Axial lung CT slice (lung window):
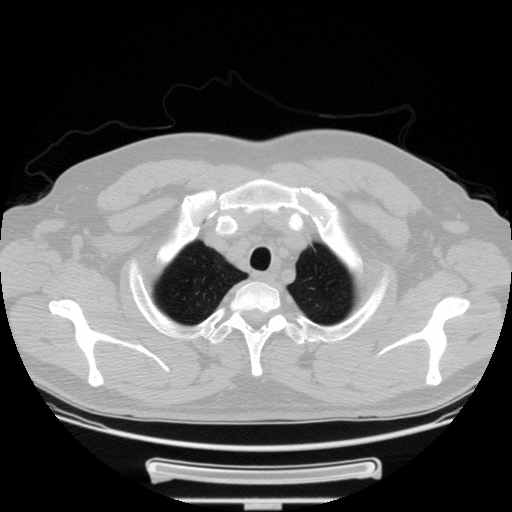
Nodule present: no